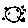
Label: moon